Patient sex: M
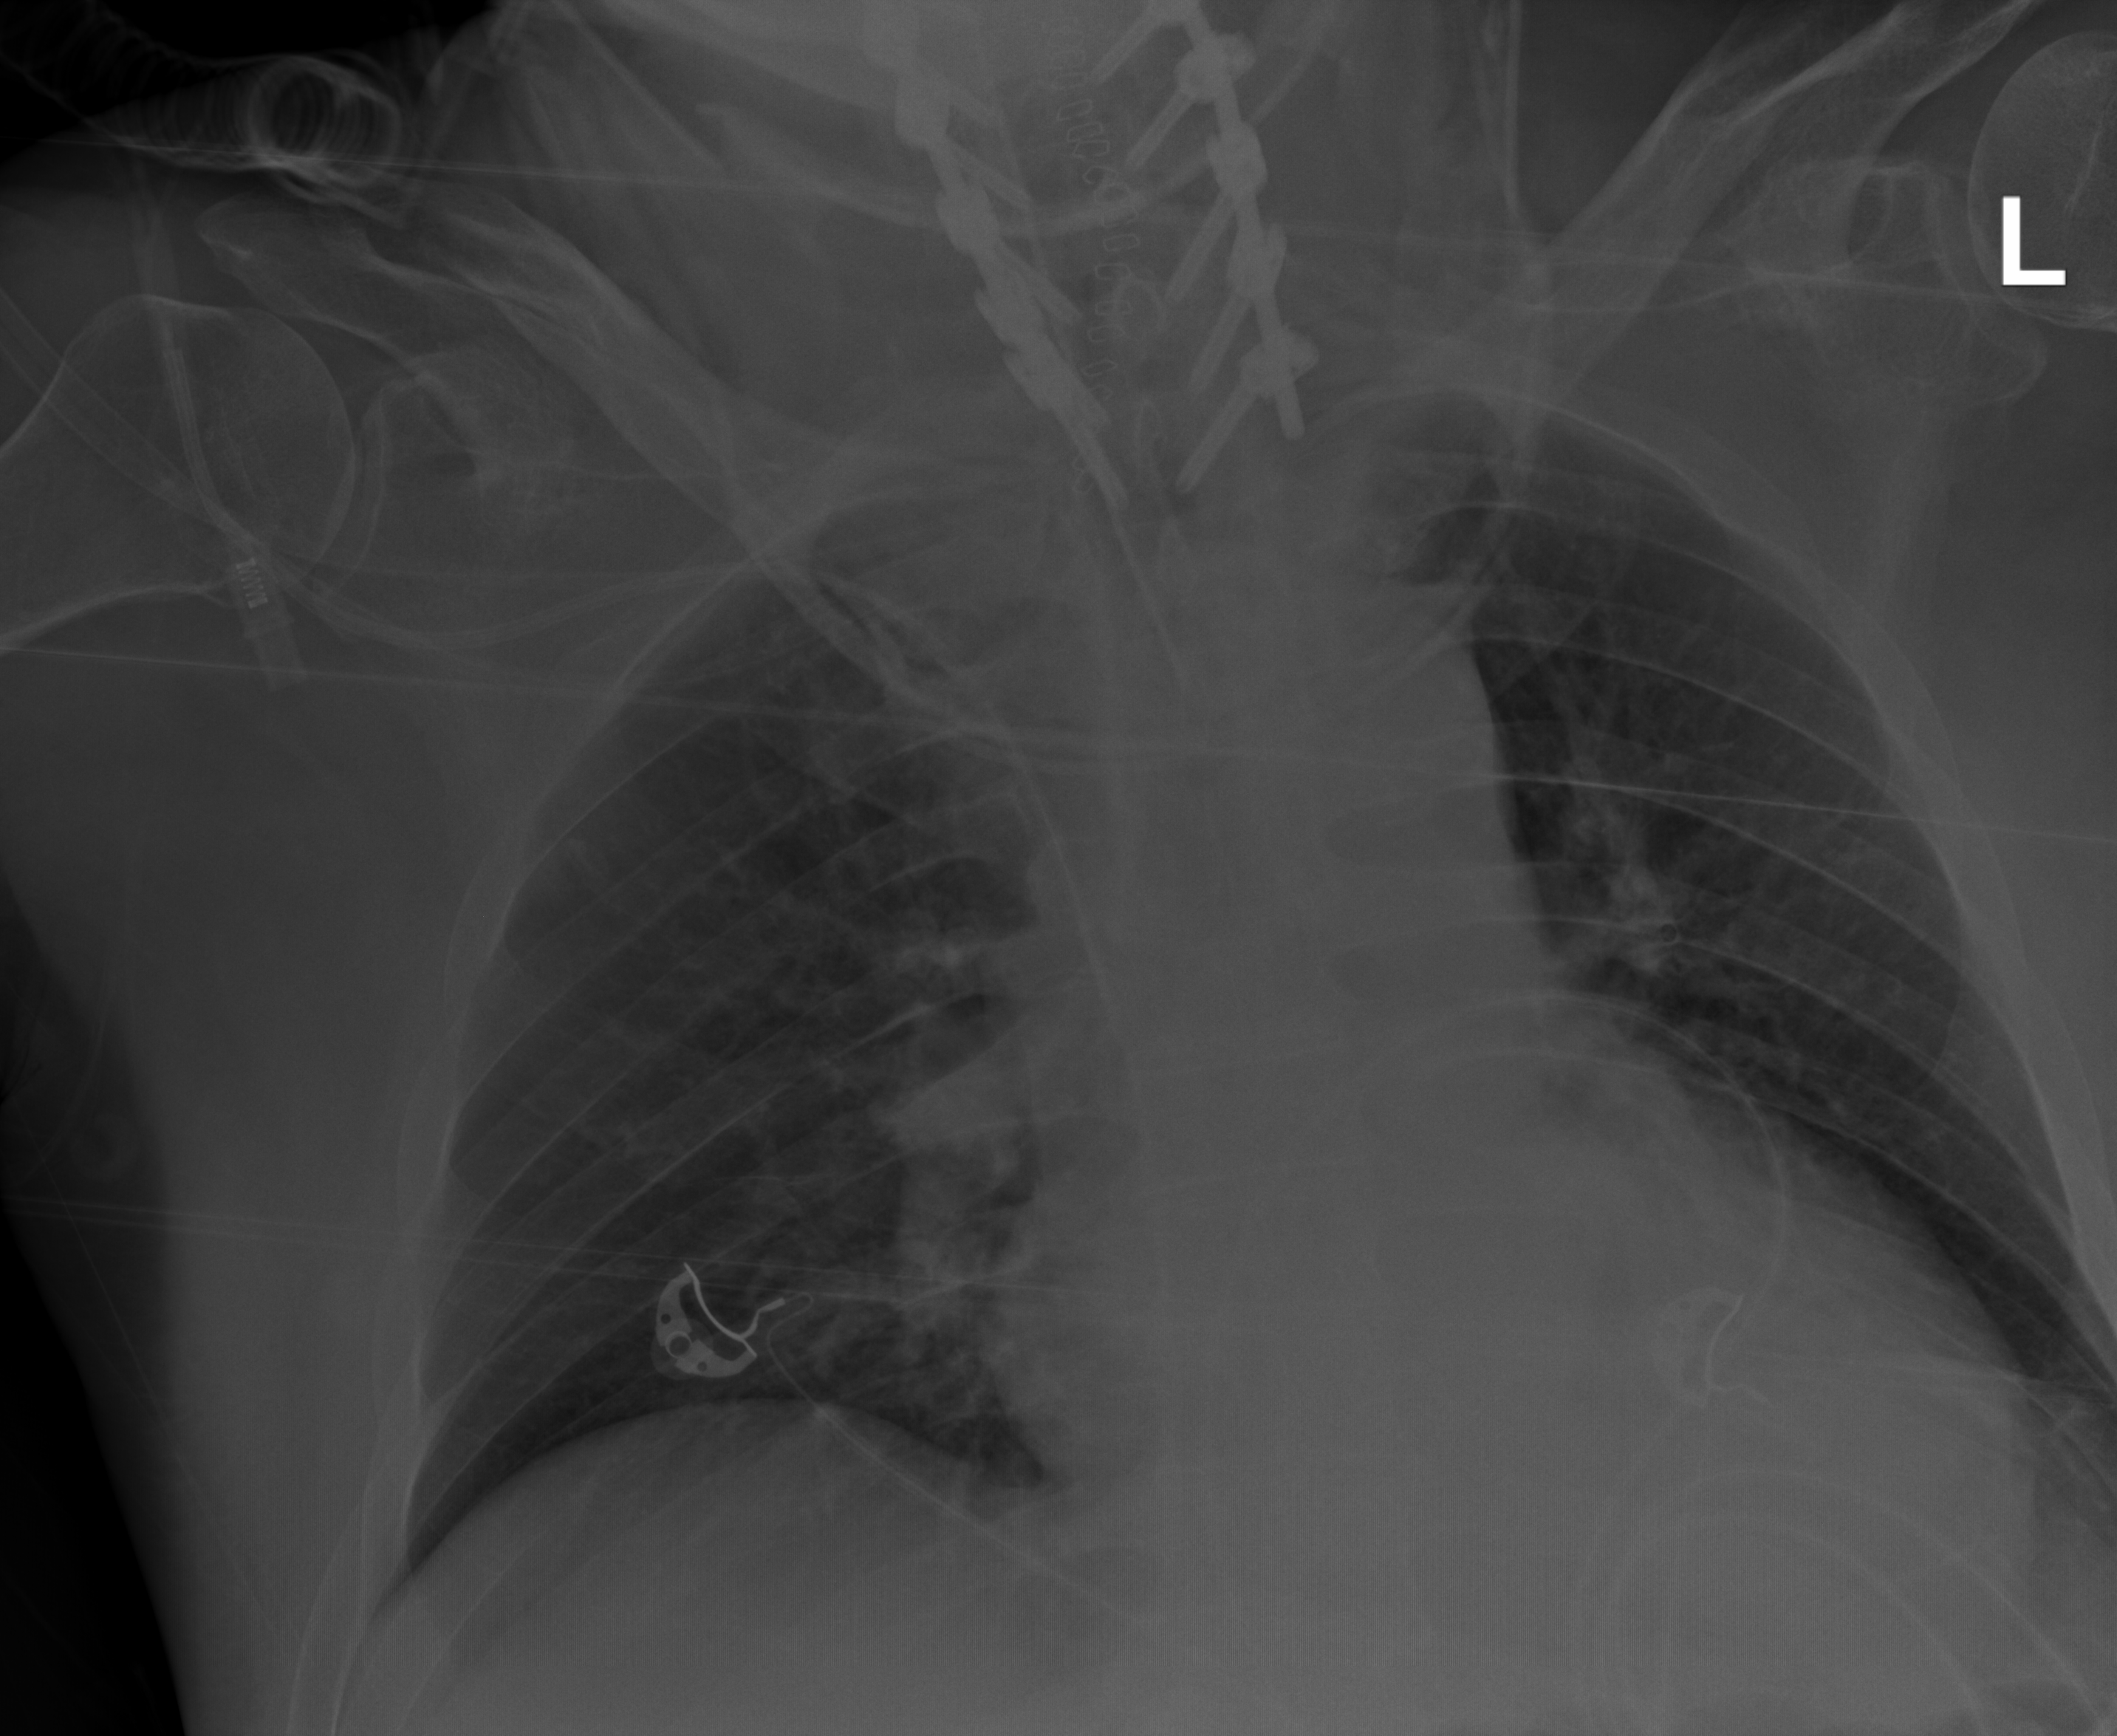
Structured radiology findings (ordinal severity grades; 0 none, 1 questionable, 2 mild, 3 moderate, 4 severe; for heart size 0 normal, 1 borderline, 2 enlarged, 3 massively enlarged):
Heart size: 0
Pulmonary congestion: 0
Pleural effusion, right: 0
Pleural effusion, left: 0
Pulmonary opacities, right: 2
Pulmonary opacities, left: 1
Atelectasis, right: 0
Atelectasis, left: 0